Question: good morning i tried to create a custom listview that contains in every item an imageview.
My pb is that in result the imageview doesn't cover the hole item.
I had a padding in bottom and in the front of the item.
this the xml file for the item row
'''
<?xml version="1.0" encoding="utf-8"?> <RelativeLayout xmlns:android="http://schemas.android.com/apk/res/android"
android:layout_width="wrap_content"
android:layout_height="fill_parent"
android:orientation="vertical" >
<ImageView
android:id="@+id/bgitem"
android:layout_width="wrap_content"
android:layout_height="wrap_content"
android:minHeight="?android:attr/listPreferredItemHeight"/>
</RelativeLayout>
'''
and the xml code of the activity that contains the listview
'''
<?xml version="1.0" encoding="utf-8"?>
<LinearLayout xmlns:android="http://schemas.android.com/apk/res/android"
android:orientation="horizontal"
android:layout_width="fill_parent"
android:layout_height="fill_parent"
>
<ListView
android:id="@+id/listView2"
android:layout_width="fill_parent"
android:layout_height="match_parent"
/>
</LinearLayout>
'''
i hope that someone help me
this is the item image you see the black padding in the bottom

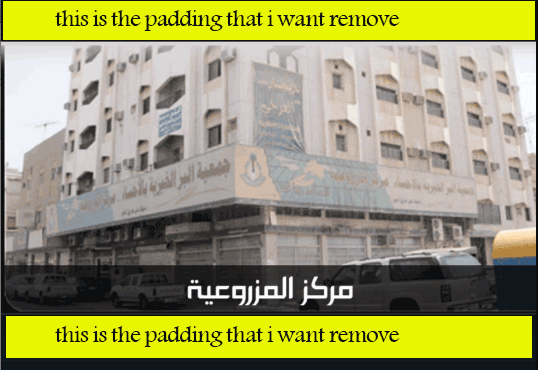
Answer: use following code in xml .....
'''
<ImageView
android:id="@+id/bgitem"
android:layout_width="wrap_content"
android:layout_height="wrap_content"
android:minHeight="?android:attr/listPreferredItemHeight"
android:scaleType="fitXY"
/>
'''
hope this will work...